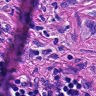
Metastatic tissue present: yes